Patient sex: M
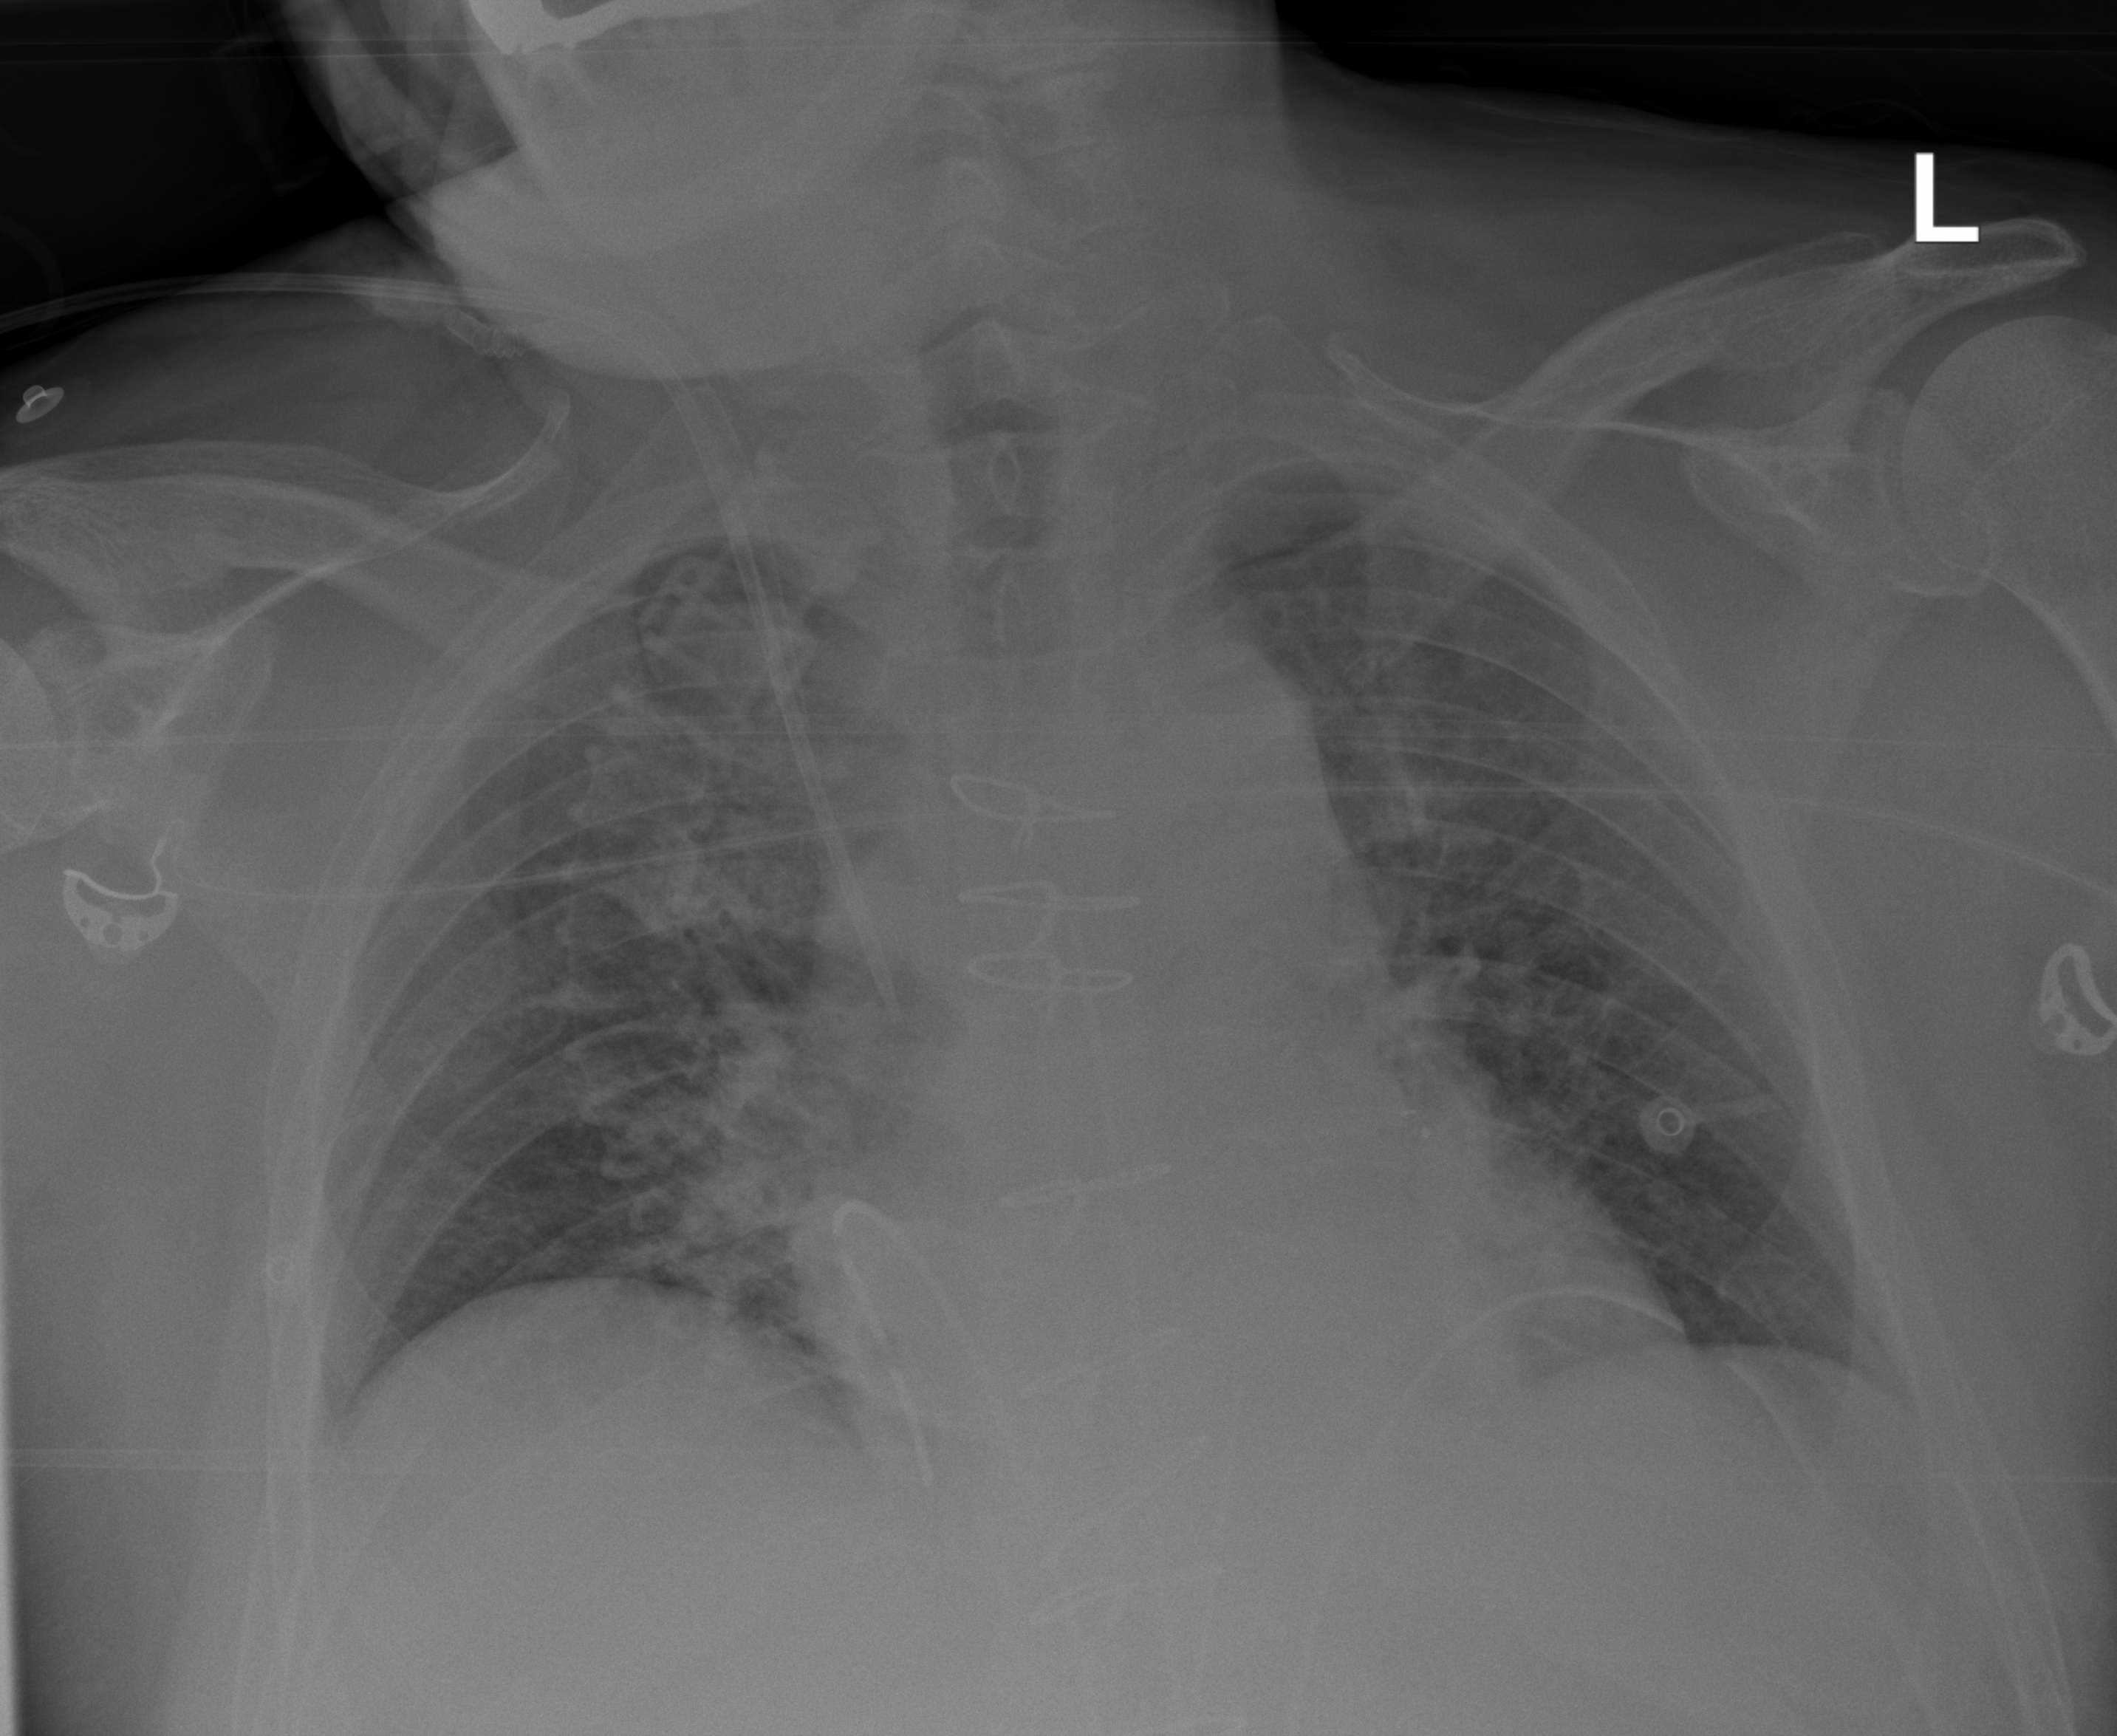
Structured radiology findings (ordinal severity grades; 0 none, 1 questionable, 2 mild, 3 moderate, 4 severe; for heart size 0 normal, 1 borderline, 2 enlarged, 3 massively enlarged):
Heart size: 2
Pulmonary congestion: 2
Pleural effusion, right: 1
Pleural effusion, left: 0
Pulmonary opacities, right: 0
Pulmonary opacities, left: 0
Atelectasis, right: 0
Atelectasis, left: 0